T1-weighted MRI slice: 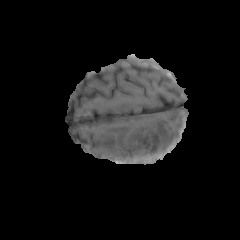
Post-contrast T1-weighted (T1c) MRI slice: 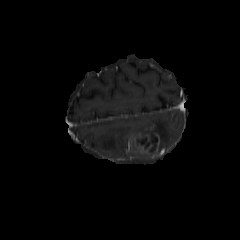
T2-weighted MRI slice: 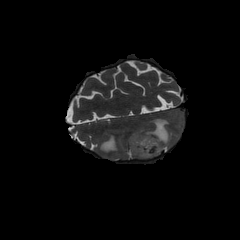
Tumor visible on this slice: yes